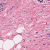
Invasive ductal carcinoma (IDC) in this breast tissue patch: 0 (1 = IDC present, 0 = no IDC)